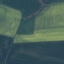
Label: AnnualCrop